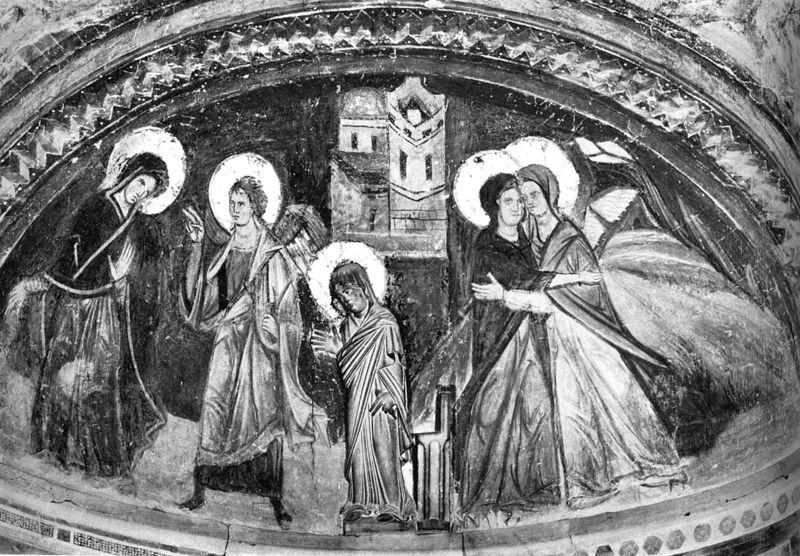
Titel: Baptisterium in Parma
Standort: Parma, Baptisterium (EU - I - Emilia-Romagna)
Schlagwörter: mann, frauen, menschen, frau, männer, schwarz, gebäude, haus, falten, kirche, kreis, oval, umarmung, wandmalerei, umarmen, halbkreis, heiligenschein, heilige, fresko, heilig